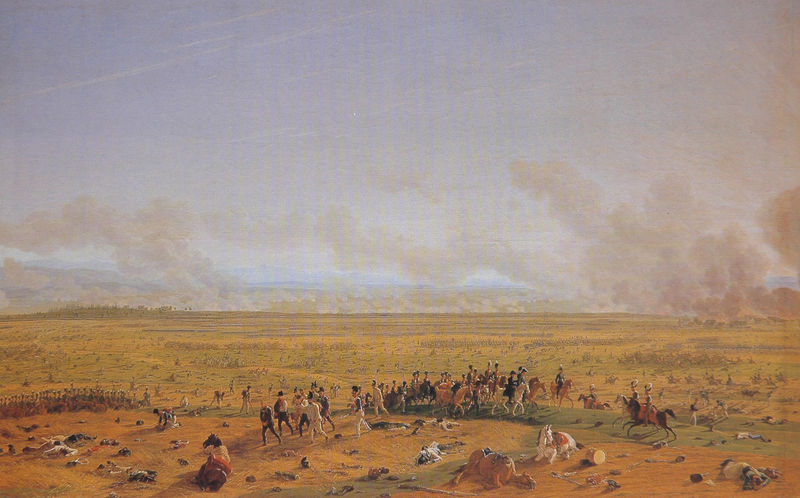
Titel: Der Angriff der bayerischen Division Wrede in der Schlacht bei Wagram, 6. Juli 1809
Künstler: Wilhelm von Kobell
Standort: München
Institution: Residenzmuseum
Schlagwörter: angriff, blau, feuer, gemälde, gruppe, himmel, kampf, mann, weiß, wolken, frauen, gelb, grün, landschaft, menschen, stadt, braun, grau, hell, hut, hüte, licht, männer, orange, hunde, rasen, rot, tier, tiere, wiese, wolke, malerei, mützen, leiche, mensch, steine, tod, tot, weit, öl, ebene, feld, felder, ferne, horizont, natur, weite, flach, flachland, qualm, rauch, sonne, front, wald, pferd, pferde, reiter, sattel, kopfbedeckung, berge, wüste, zug, eben, nebel, figuren, krieg, schlacht, soldaten, steppe, flucht, uniformen, waffen, leichen, soldat, tote, rennen, staub, napoleon, trommel, armee, feldzug, heer, kämpfen, sieg, helme, ende, kavallerie, regiment, niederlage, feldherr, kanonen, gefallene, rückzug, verwundete, generäle, unterwegs, preussen, gefallen, schlachtfeld, waterloo, gefecht, schland, kamel, ordnung, truppe, pulverdampf, kobell, kadaver, tundra, truppen, entfernung, kamele, kame, landschaftsgemälde, gruppel, nebl, soldatentrupp, schlachtengemälde, kriegsende, verstreut, landschafzt, qualmwolken